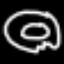
Label: donut